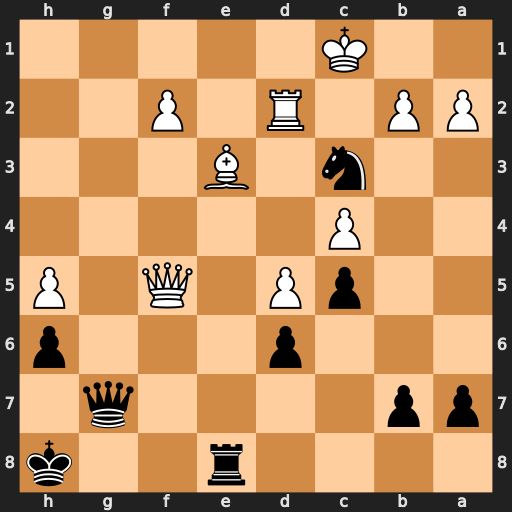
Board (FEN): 4r2k/pp4q1/3p3p/2pP1Q1P/2P5/2n1B3/PP1R1P2/2K5
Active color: b
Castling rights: -
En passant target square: -
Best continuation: Qg1+ Kc2 Qb1+ Kb3 Qxf5